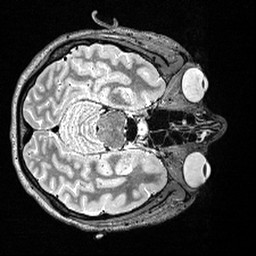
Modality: T2w
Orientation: axial
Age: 34
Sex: female